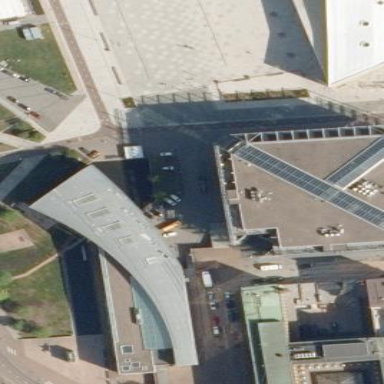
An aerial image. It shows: Building with flat roof made of gravel.